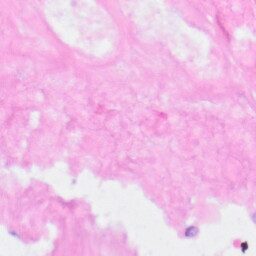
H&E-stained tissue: Kidney